Field crop: tomato
Growth stage: 1
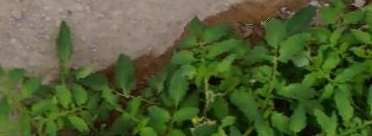
Species: tomato